Question: I'm trying to use the character as my backspace symbol in my android app. When I just copy and paste this character as the text value of my Button it works and shows the symbol in the simulator, but when I try to set this character dynamically in Java or when I try to
use the Basic Latin value of it ('') it just shows whitespace.
This is when I use the XML editor and my 'strings.xml' value:

My 'strings.xml':
'''
<?xml version="1.0" encoding="utf-8"?>
<resources>
<string name="backSpace"></string>
</resources>
'''
In Java I tried hardcoding it like this, but they all result in whitespace:
'''
((Button) mView.findViewById(R.id.buttonClear)).setText("");
((Button) mView.findViewById(R.id.buttonClear)).setText("");'
((Button) mView.findViewById(R.id.buttonClear)).setText(''+"");'
'''
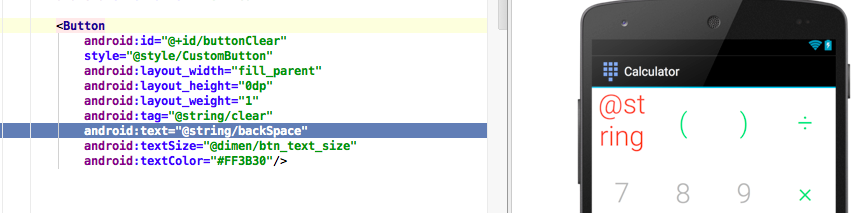
Answer: Seems like the default Android font (Roboto / droid sans serif) doesn't include this character, so it can't display it (I still haven't figured out how the preview shows it). So you need to find a font that supports this character. The best candidate I've found is Arial Unicode MS, but these work too:
- - - - -